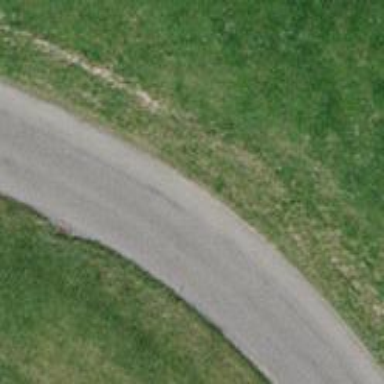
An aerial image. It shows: Unclassified road with asphalt surface.